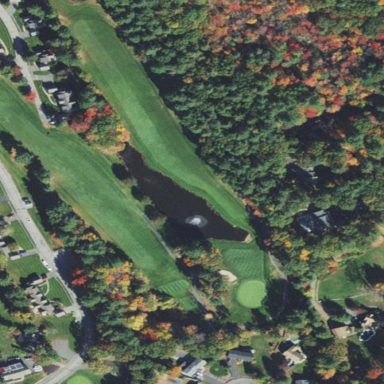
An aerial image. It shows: Water hazard on golf course. The hazard is natural water feature.